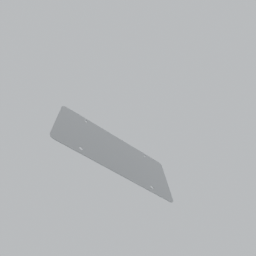
Label: mechanical